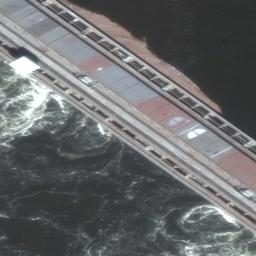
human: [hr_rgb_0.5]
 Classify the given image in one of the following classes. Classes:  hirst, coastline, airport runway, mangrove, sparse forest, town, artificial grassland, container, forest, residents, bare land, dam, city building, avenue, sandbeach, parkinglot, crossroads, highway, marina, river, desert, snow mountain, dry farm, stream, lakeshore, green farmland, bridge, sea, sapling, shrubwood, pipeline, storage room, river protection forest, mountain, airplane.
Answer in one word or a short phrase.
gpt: dam